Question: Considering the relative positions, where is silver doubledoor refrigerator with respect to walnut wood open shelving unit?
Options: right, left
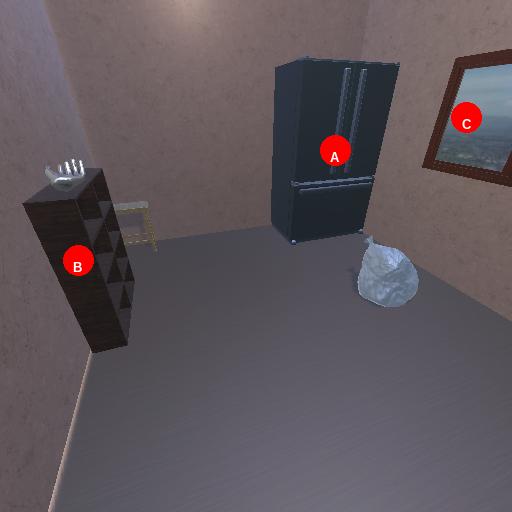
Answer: right